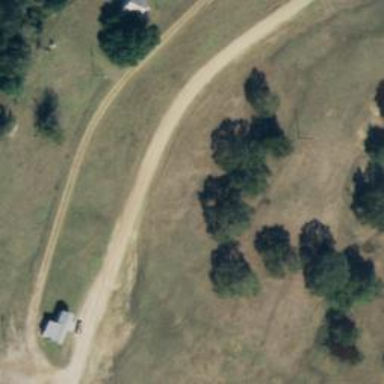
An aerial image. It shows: Unclassified road.